Question: I would like to make a tag view like the one below which allows the display of tags with multi-columns (1,2,3 columns depending on the width) and the tag should be clickable for further actions.
I think the traditional gridview is not suitable but i don't know how to do it.

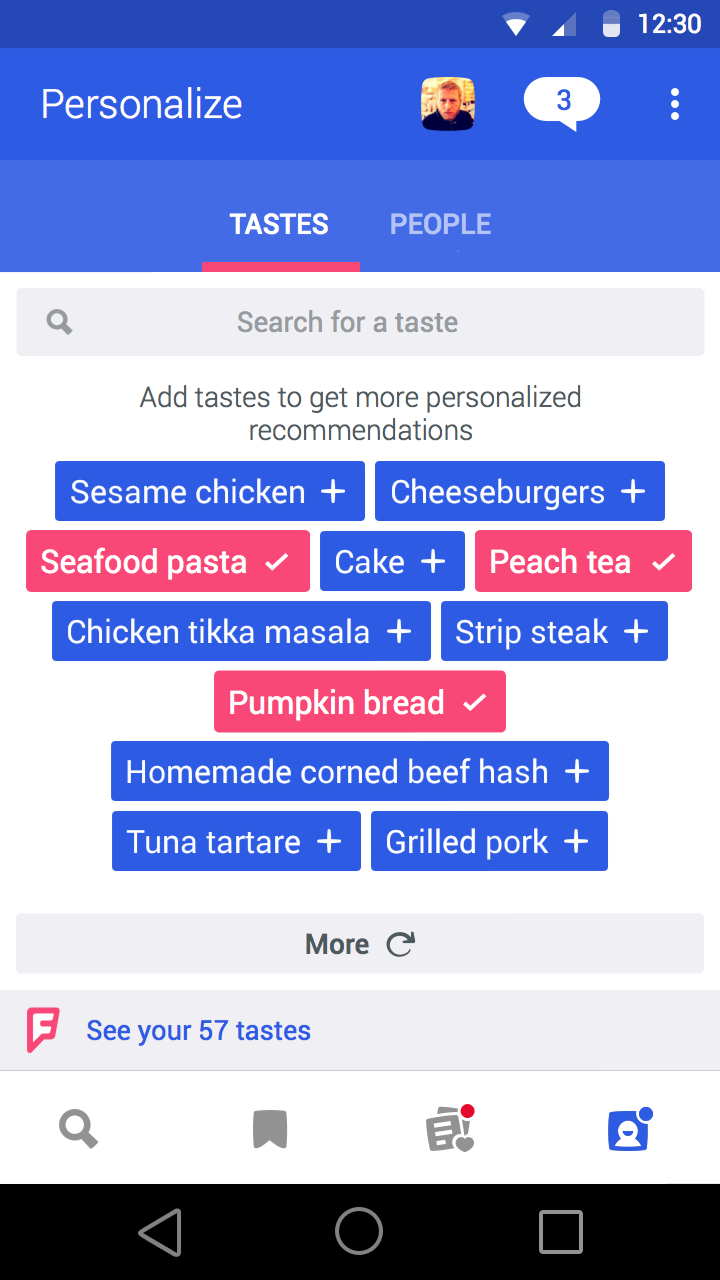
Answer: This repo may will help you. Your ss match with this repo's gif.
<URL>